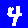
Digit: 4